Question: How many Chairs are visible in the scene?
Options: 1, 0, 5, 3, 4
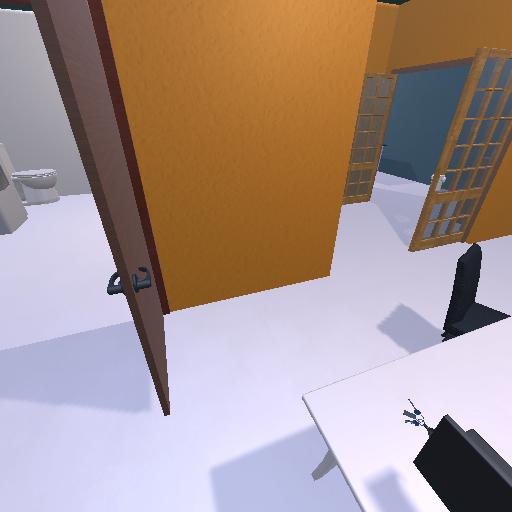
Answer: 1